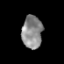
Tissue: prostate
Cell type: T cells
Senescence score: 0.6967
Nuclear area (px): 653
Mean DAPI intensity: 139.332